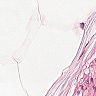
Metastatic tissue present: no